Interaction volume radius: 5 \u00c5
Interaction volume height: 30 \u00c5
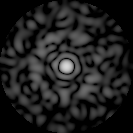
Disorder parameter: 0.7979